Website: crate-barrel
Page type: billing-address
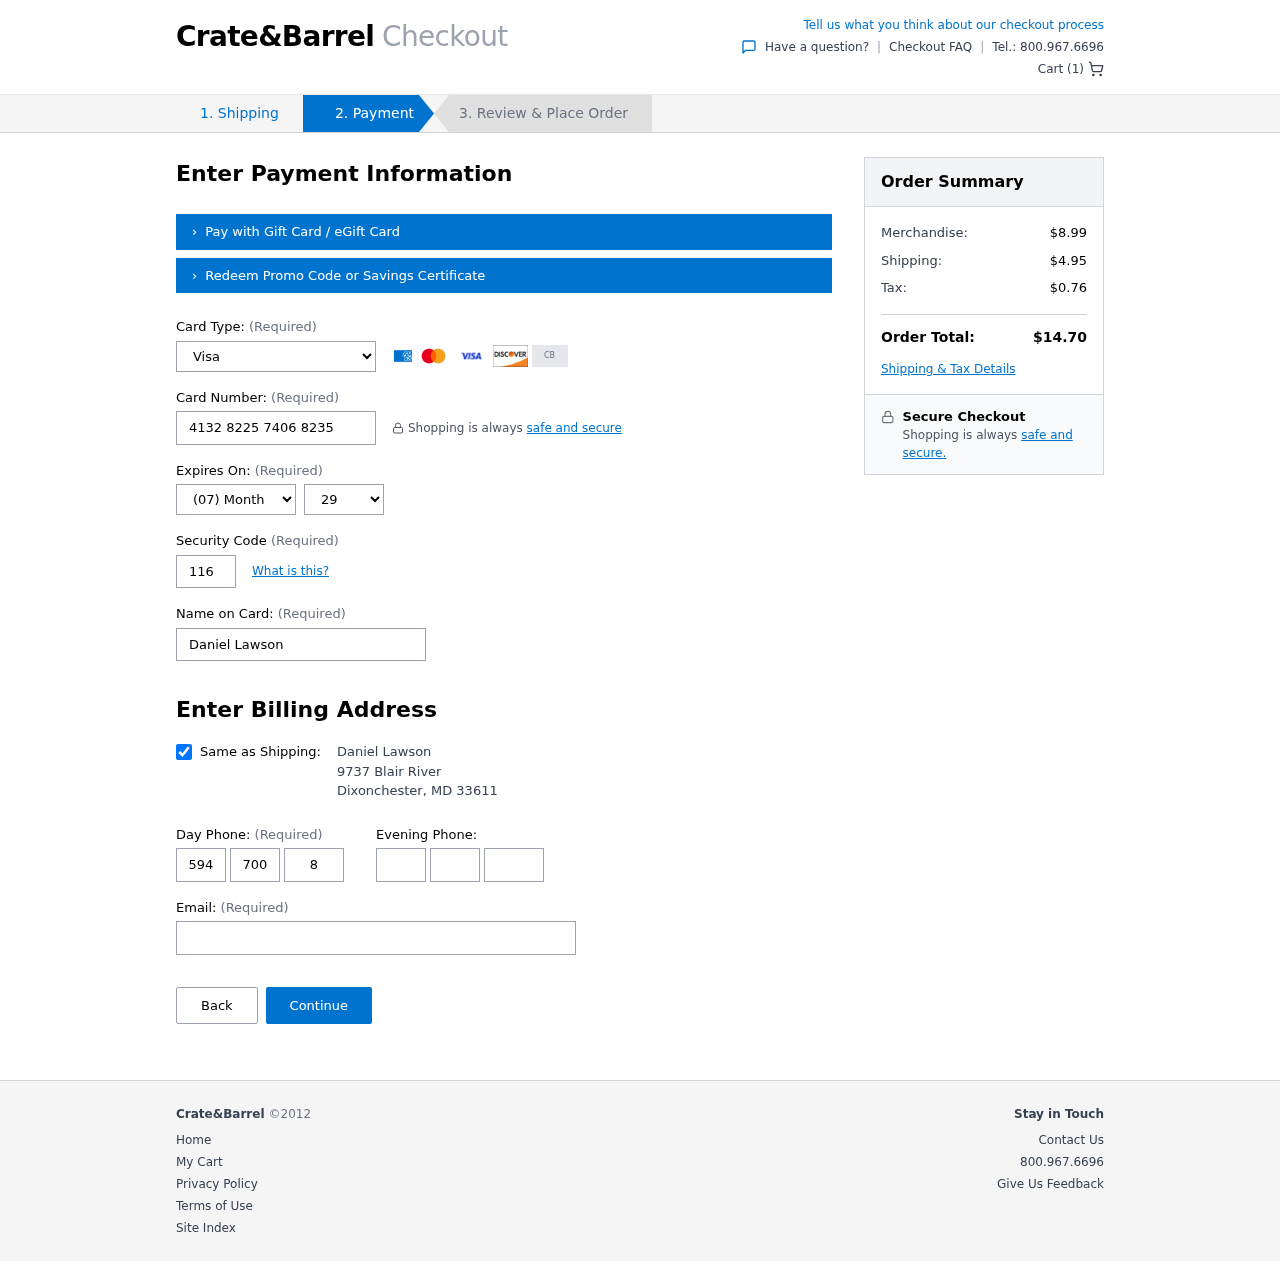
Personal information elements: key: PII_CARD_CVV
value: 116
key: PII_CARD_EXPIRY_MONTH
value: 07
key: PII_CARD_EXPIRY_YEAR
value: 29
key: PII_CARD_NUMBER
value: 4132 8225 7406 8235
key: PII_CARD_TYPE
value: Visa
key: PII_CITY
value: Dixonchester
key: PII_EMAIL
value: daniel_lawson@yahoo.com
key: PII_FULLNAME
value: Daniel Lawson
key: PII_PHONE_ALT_AREA
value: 640
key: PII_PHONE_ALT_PREFIX
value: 225
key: PII_PHONE_ALT_SUFFIX
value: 6960
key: PII_PHONE_AREA
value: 594
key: PII_PHONE_PREFIX
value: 700
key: PII_PHONE_SUFFIX
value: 8885
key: PII_POSTCODE
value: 33611
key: PII_STATE_ABBR
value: MD
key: PII_STREET
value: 9737 Blair River
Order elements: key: ORDER_NUM_ITEMS
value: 1
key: ORDER_SUBTOTAL
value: $8.99
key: ORDER_SHIPPING_COST
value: $4.95
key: ORDER_TAX
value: $0.76
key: ORDER_TOTAL
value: $14.70